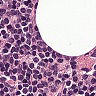
Metastatic tissue present: no